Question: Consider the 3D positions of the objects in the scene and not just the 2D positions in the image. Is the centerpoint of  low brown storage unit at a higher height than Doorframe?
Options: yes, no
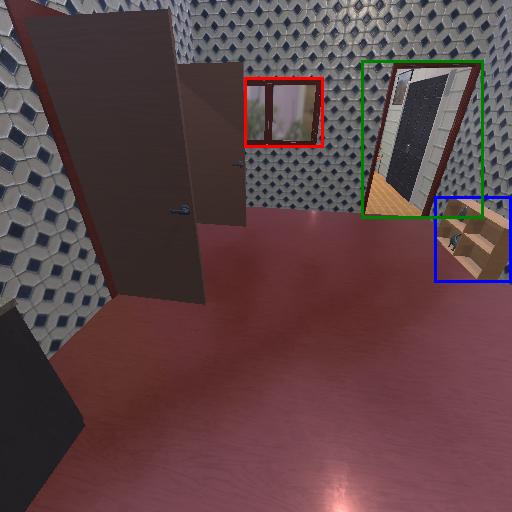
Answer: yes